Interaction volume radius: 5 \u00c5
Interaction volume height: 10 \u00c5
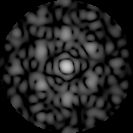
Disorder parameter: 0.5332